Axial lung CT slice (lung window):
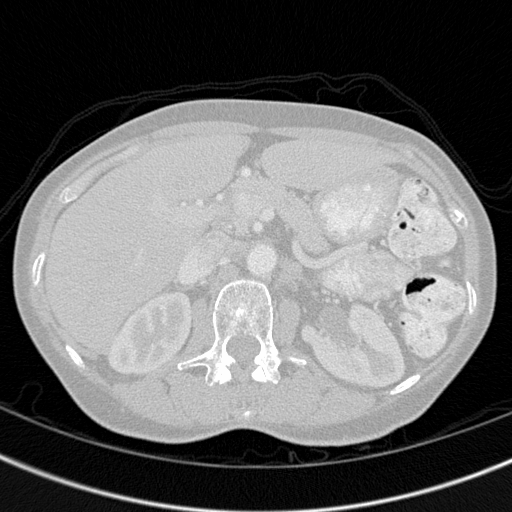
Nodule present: no